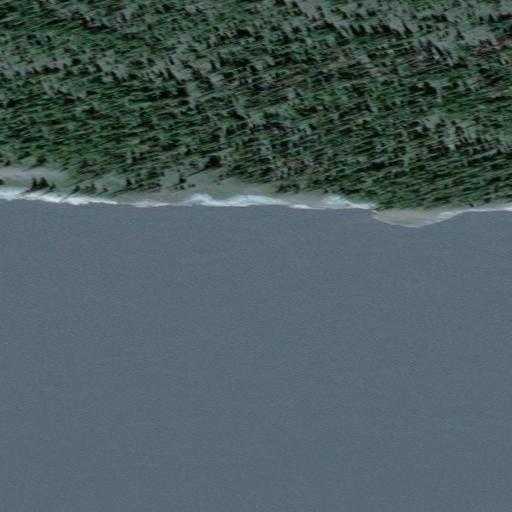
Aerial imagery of valley in Alaska named Lower Ramparts containing only unknown